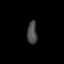
Tissue: lung
Cell type: Epithelial cells
Senescence score: 0.1964
Nuclear area (px): 217
Mean DAPI intensity: 73.438